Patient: sex M, age 55
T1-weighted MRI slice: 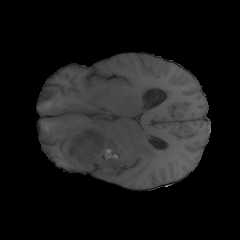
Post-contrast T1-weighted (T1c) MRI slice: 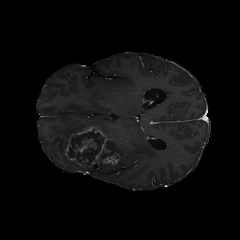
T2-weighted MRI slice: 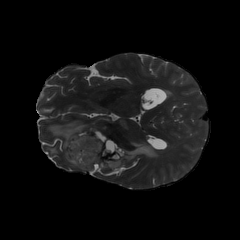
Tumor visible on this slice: yes
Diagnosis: Glioblastoma, IDH-wildtype
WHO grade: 4